Question: How do pyplot functions such as 'show()' and 'savefig()' not require a "plot object" to work?
For example, the following <URL>'.
'''
from matplotlib import pyplot as plt
from matplotlib_venn import venn3, venn3_circles
# Subset sizes
s = (2,3,4,3,1,0.5,4)
v = venn3(subsets=s, set_labels=('A', 'B', 'C'))
# Subset labels
v.get_label_by_id('100').set_text('Abc')
v.get_label_by_id('010').set_text('aBc')
v.get_label_by_id('110').set_text('ABc')
v.get_label_by_id('001').set_text('Abc')
v.get_label_by_id('101').set_text('aBc')
v.get_label_by_id('011').set_text('ABc')
v.get_label_by_id('111').set_text('ABC')
# Subset colors
v.get_patch_by_id('100').set_color('c')
v.get_patch_by_id('010').set_color('#993333')
v.get_patch_by_id('110').set_color('blue')
# Subset alphas
v.get_patch_by_id('101').set_alpha(0.4)
v.get_patch_by_id('011').set_alpha(1.0)
v.get_patch_by_id('111').set_alpha(0.7)
# Border styles
c = venn3_circles(subsets=s, linestyle='solid')
c[0].set_ls('dotted') # Line style
c[1].set_ls('dashed')
c[2].set_lw(1.0) # Line width
plt.show() # For show() to work without using variable v seems counter-intuitive to me.
plt.savefig("venn3.pdf") # For savefig() to work without using variable v seems counter-intuitive to me.
'''
<URL>[]
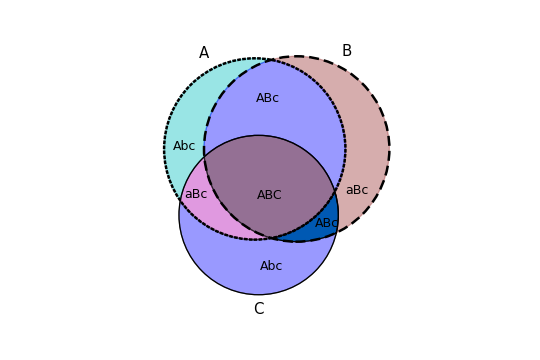
Answer: 'matplotlib.pyplot' is often called "statemachine". This means that the function it provides do certain things depending on the internal state of pyplot.
In your code, you have created a figure and this is stored as an object; pyplot knows it has one figure.
If you then call other commands, it is assumend that they apply to that one figure which has been created previously, like 'plt.savefig'.
'plt.show()' would work on all previously created figures (all of them would be shown).